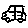
Label: car